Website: macys
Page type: billing-address
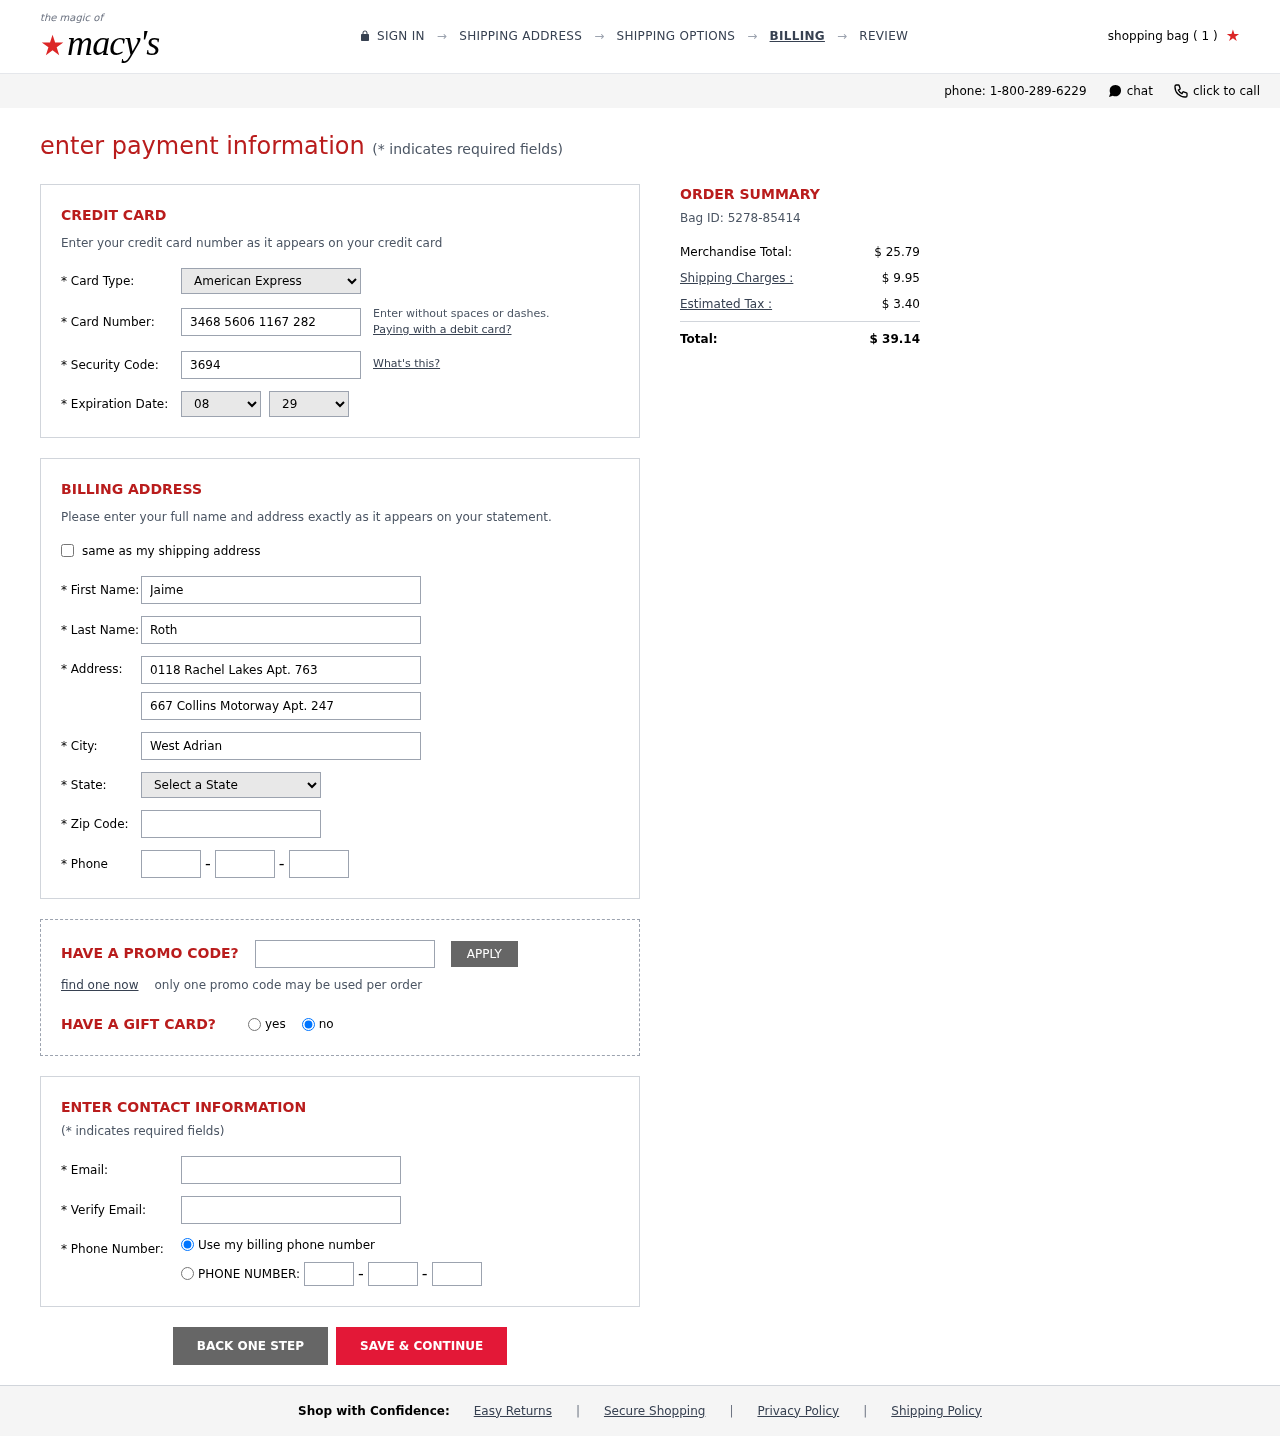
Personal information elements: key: PII_CARD_CVV
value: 3694
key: PII_CARD_EXPIRY_MONTH
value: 08
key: PII_CARD_EXPIRY_YEAR
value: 29
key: PII_CARD_NUMBER
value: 3468 5606 1167 282
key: PII_CARD_TYPE
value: American Express
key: PII_CITY
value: West Adrian
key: PII_EMAIL
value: jaime.roth@hotmail.com
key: PII_FIRSTNAME
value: Jaime
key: PII_LASTNAME
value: Roth
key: PII_PHONE_AREA
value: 412
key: PII_PHONE_PREFIX
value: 419
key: PII_PHONE_SUFFIX
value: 7193
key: PII_POSTCODE
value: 51562
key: PII_STATE_ABBR
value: GA
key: PII_STREET
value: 0118 Rachel Lakes Apt. 763
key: PII_STREET2
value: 667 Collins Motorway Apt. 247
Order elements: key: ORDER_NUM_ITEMS
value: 1
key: ORDER_ID
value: Bag ID: 5278-85414
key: ORDER_SUBTOTAL
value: $ 25.79
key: ORDER_SHIPPING_COST
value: $ 9.95
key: ORDER_TAX
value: $ 3.40
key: ORDER_TOTAL
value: $ 39.14